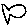
Label: fish